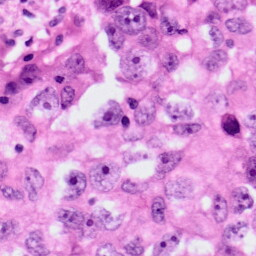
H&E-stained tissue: Lung